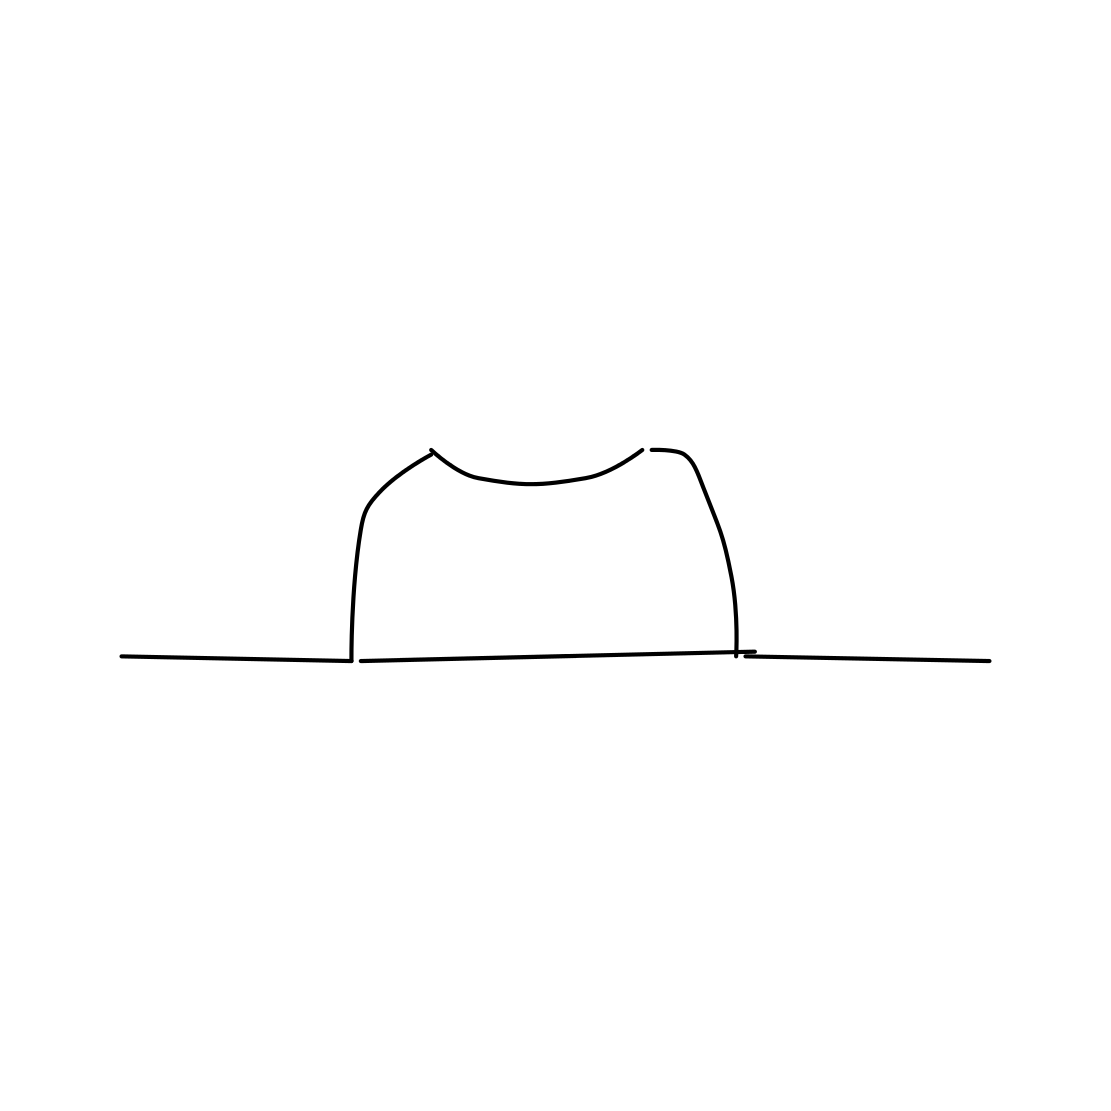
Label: hat